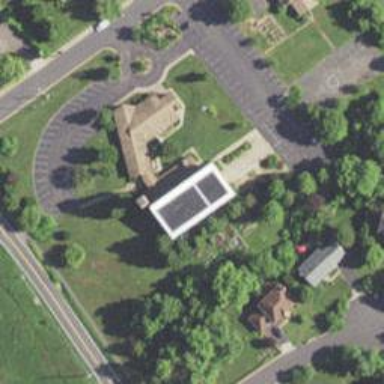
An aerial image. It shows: Place of worship.